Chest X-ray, PA view. Patient: 34 years old, sex F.
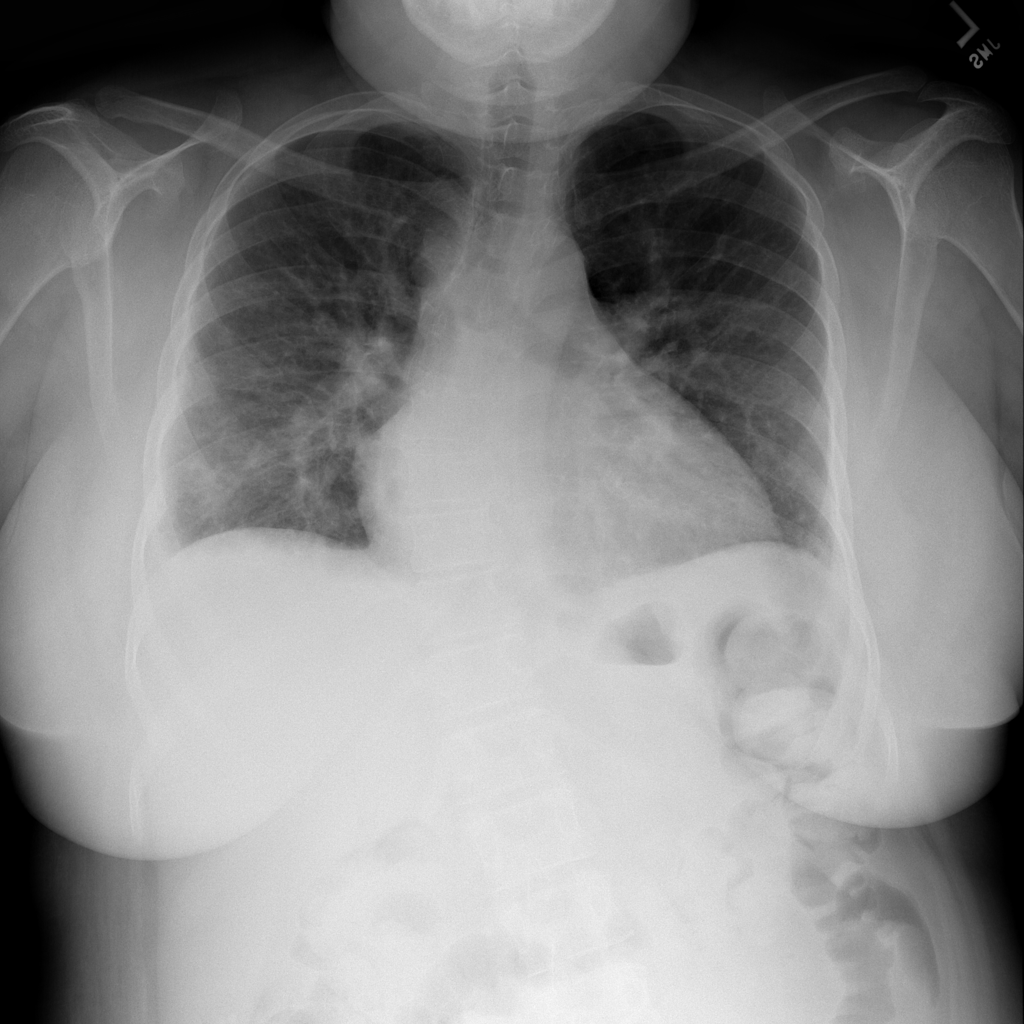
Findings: No Finding